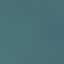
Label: SeaLake